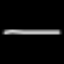
Label: line